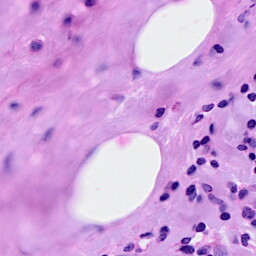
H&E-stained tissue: Breast